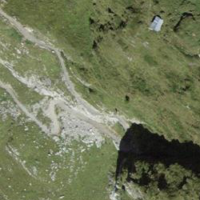
EUNIS habitat code: 23
Species observed at this site:
Dactylorhiza maculata
Astrantia major
Gymnadenia conopsea